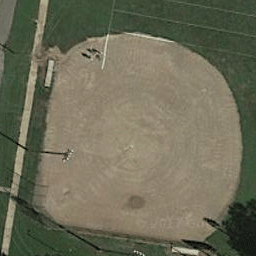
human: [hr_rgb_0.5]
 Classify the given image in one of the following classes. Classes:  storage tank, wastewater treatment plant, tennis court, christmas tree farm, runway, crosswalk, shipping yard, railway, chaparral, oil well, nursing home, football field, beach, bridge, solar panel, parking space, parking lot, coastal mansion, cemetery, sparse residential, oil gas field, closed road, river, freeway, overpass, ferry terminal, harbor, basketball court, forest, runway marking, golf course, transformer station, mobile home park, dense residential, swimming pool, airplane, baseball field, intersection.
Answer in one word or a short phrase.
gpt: baseball field